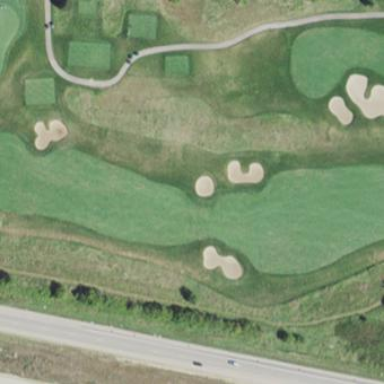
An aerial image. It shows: Grassy area designated as golf fairway.